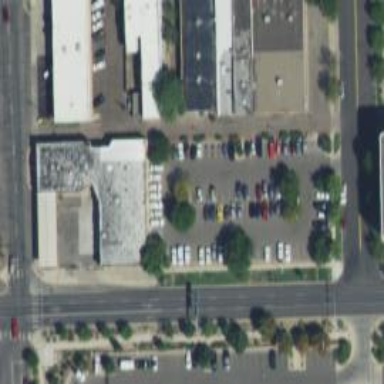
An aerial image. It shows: Parking space.